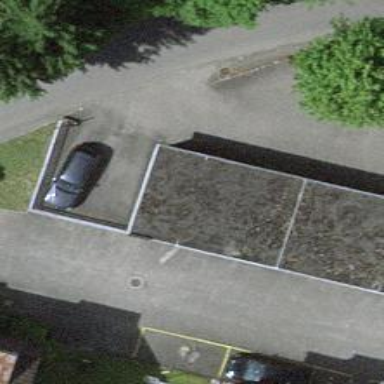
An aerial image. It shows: Garage.